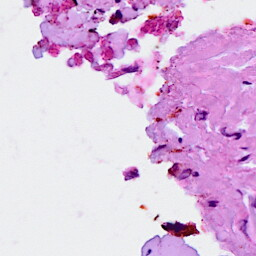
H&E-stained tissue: Breast